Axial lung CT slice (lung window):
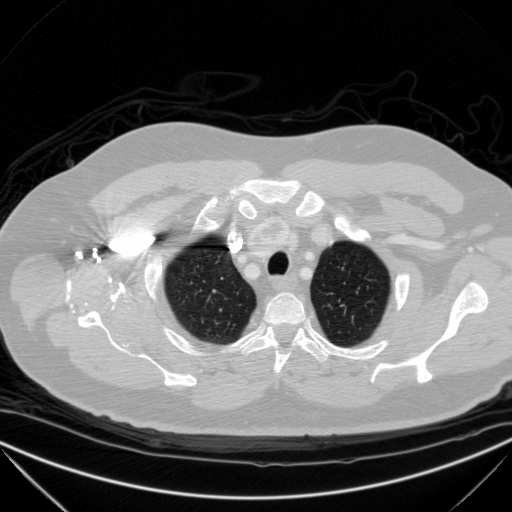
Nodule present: no